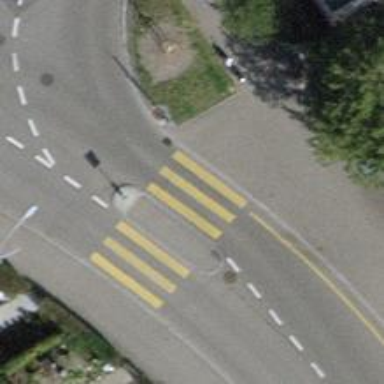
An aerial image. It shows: Uncontrolled zebra crossing with central island.